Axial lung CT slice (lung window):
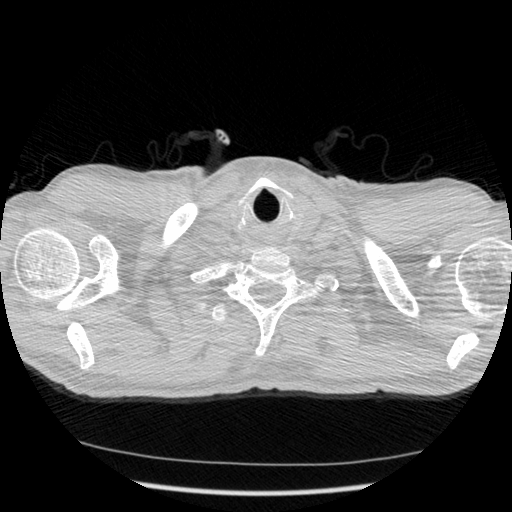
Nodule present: no